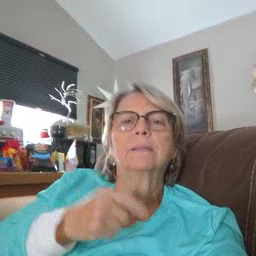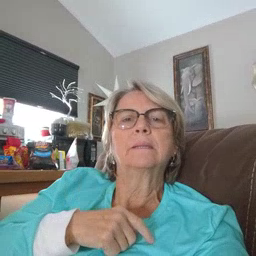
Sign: lips